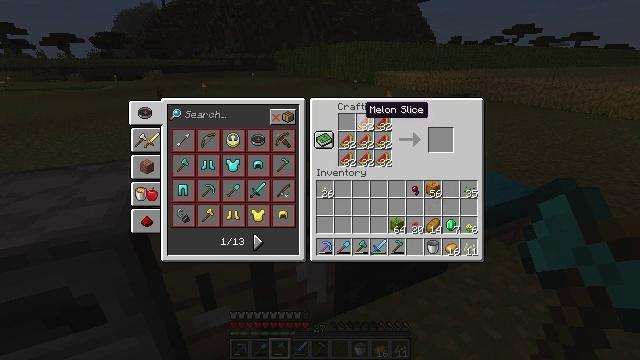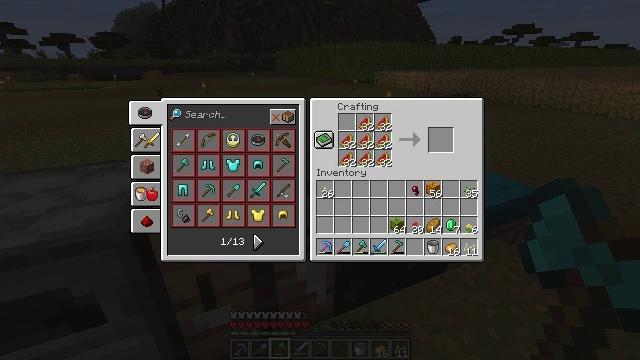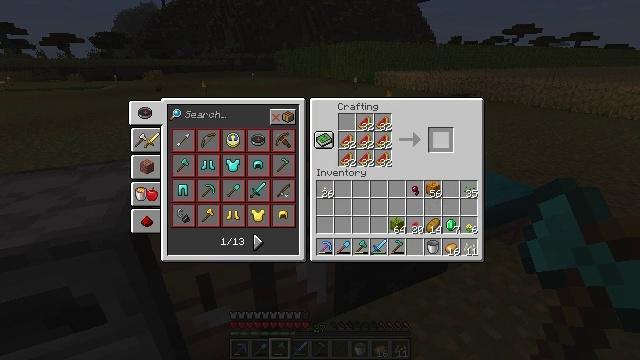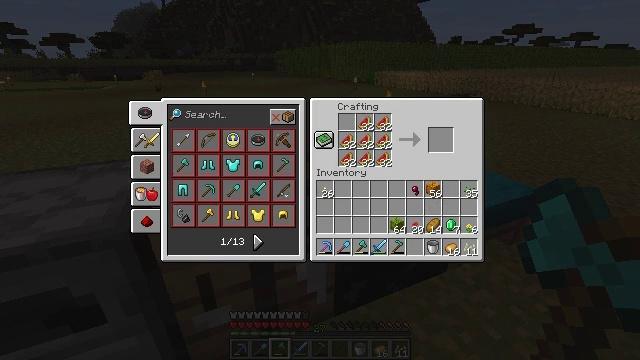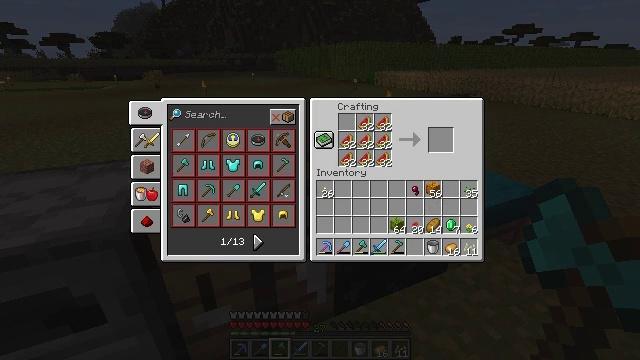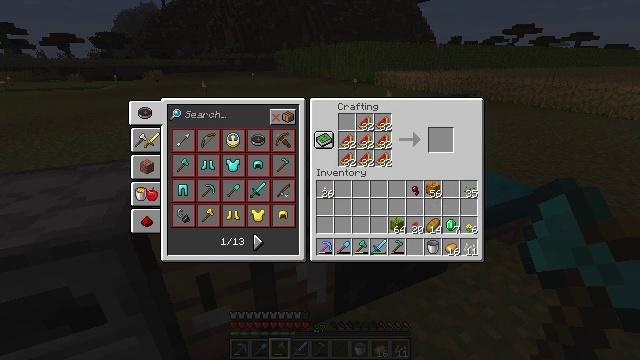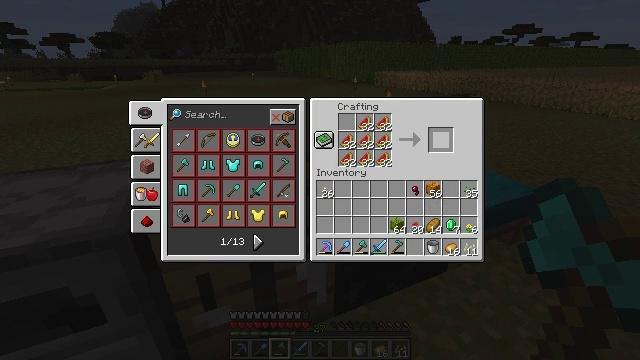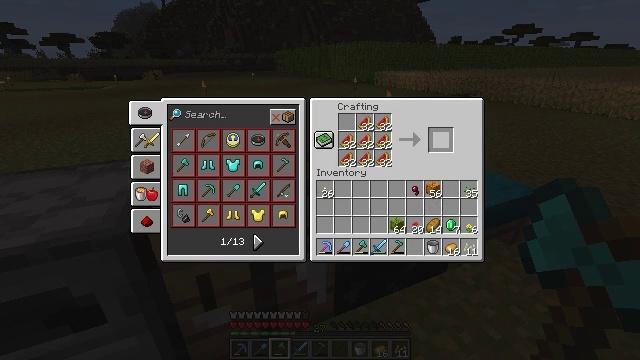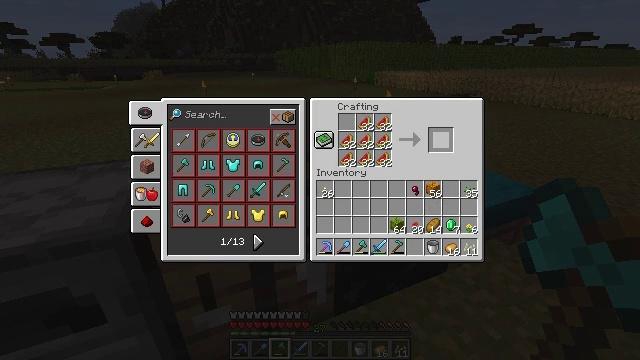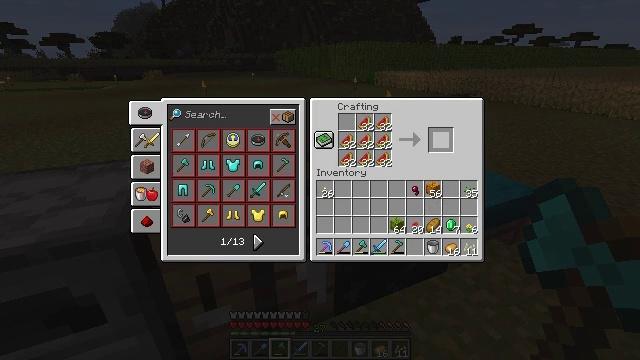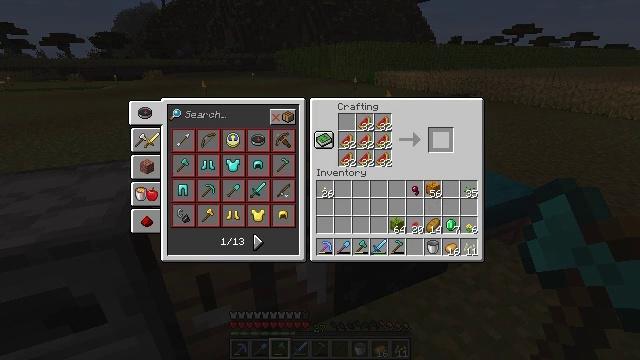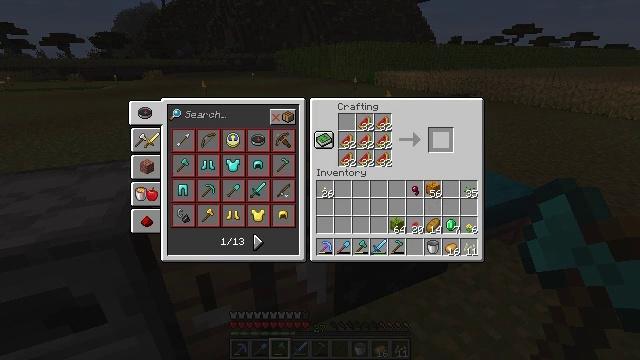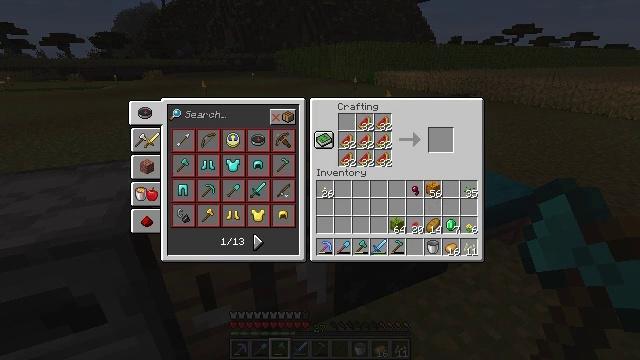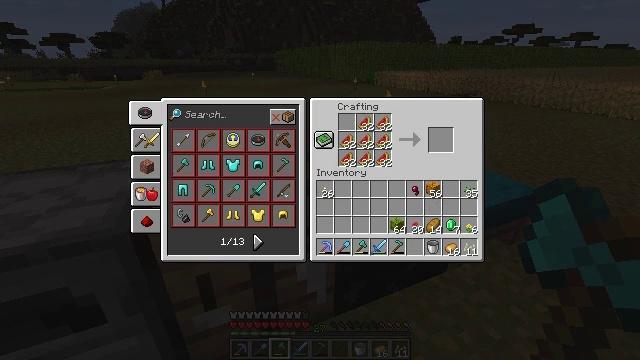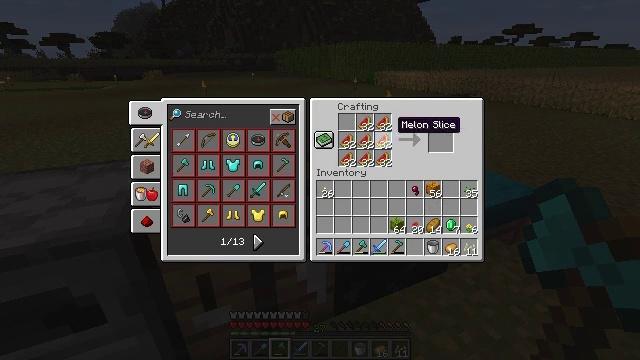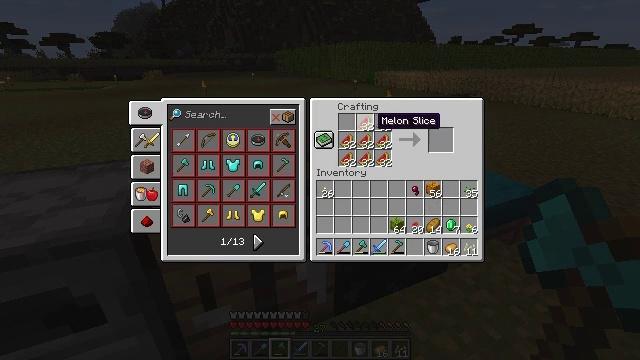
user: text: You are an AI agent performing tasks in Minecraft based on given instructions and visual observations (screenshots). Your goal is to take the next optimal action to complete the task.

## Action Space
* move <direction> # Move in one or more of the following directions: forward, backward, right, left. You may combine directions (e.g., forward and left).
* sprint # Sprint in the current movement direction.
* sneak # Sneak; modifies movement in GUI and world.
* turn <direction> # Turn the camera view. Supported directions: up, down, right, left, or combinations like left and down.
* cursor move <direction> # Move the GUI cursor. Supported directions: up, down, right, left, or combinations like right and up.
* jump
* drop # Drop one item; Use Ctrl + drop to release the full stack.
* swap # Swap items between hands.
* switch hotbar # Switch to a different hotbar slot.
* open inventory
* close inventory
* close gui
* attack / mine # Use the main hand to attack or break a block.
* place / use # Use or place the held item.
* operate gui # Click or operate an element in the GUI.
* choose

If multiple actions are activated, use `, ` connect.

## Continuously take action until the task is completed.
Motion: motion action
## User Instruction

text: Use the crafting table to craft a melon.
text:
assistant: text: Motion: cursor move right
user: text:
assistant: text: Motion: cursor move right and down
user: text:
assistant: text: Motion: cursor move right
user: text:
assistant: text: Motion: no_op
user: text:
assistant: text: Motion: no_op
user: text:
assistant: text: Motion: sneak
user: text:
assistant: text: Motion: sneak, cursor move left
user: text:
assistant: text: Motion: sneak
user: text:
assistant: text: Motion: sneak
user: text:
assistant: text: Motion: sneak
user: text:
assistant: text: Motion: sneak
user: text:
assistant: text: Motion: sneak, cursor move left
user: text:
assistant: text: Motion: sneak, cursor move left
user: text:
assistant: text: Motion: sneak, cursor move left
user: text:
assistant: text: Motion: sneak, cursor move left
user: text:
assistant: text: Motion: sneak
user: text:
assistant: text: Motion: no_op
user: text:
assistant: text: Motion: no_op
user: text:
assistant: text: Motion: no_op
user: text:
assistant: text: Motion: no_op
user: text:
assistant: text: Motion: no_op
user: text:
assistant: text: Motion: choose
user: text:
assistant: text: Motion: choose
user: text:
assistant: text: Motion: choose
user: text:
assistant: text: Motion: no_op
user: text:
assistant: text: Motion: cursor move left
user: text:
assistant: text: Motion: no_op
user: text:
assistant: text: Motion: no_op
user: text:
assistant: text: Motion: operate gui
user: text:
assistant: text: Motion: operate gui